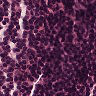
Metastatic tissue present: no